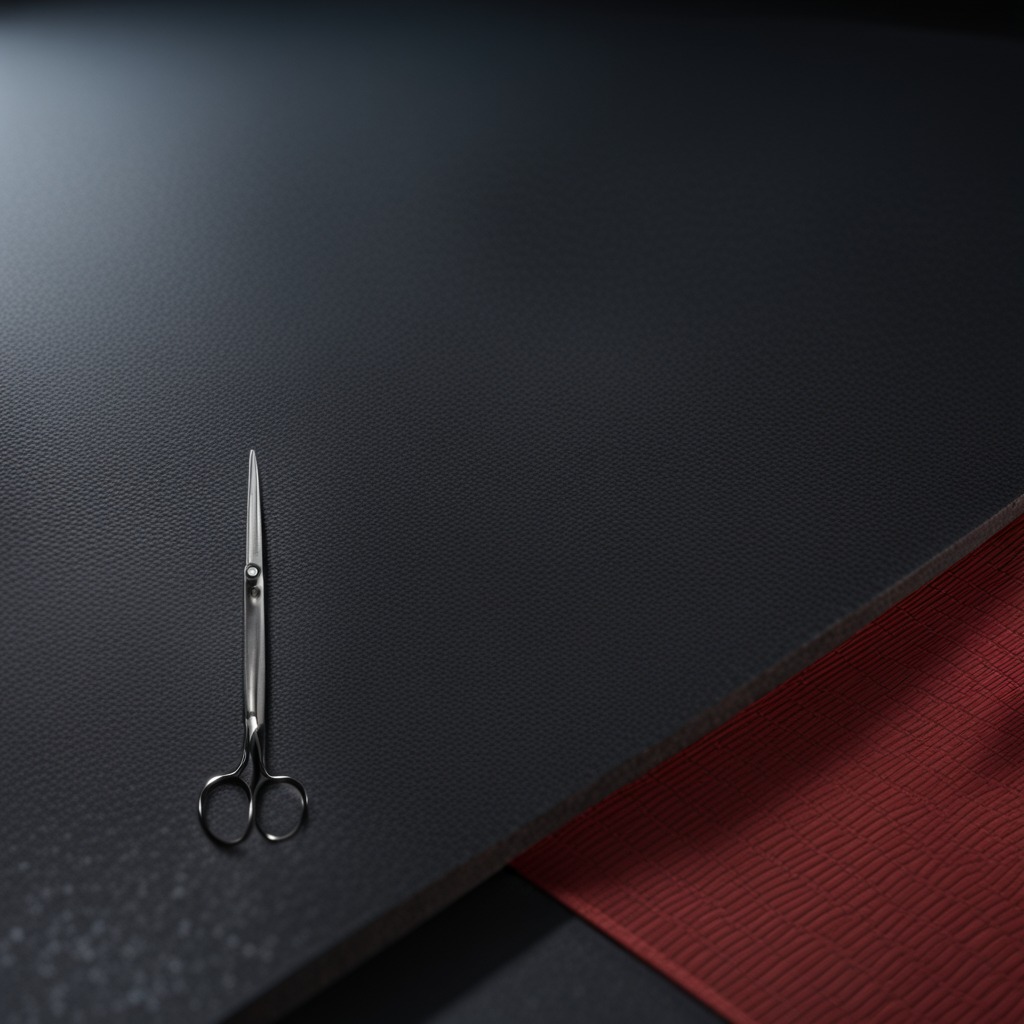
A scissor is lying on the clean granite tabletop.